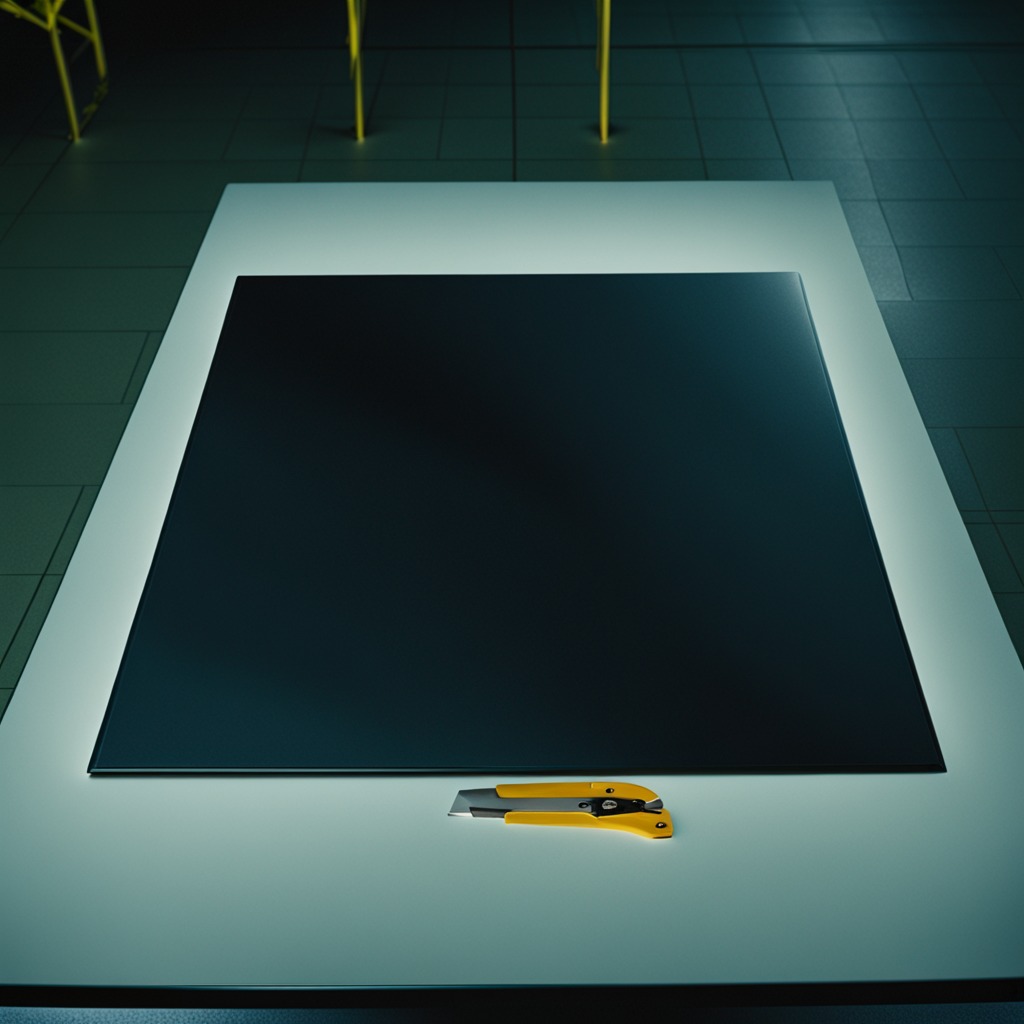
A utility knife is lying on a clean empty table in a railway signal maintenance room lit by harsh overhead fluorescents.